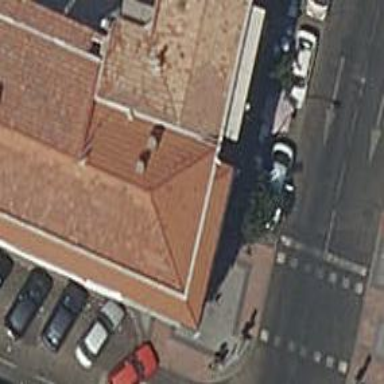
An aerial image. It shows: Restaurant.